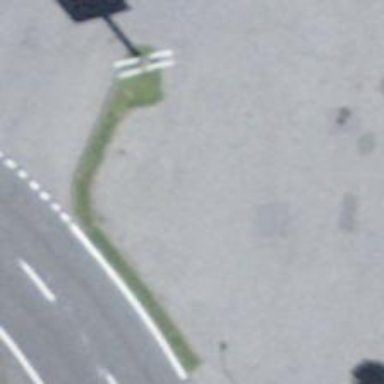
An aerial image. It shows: Road serving as parking aisle.